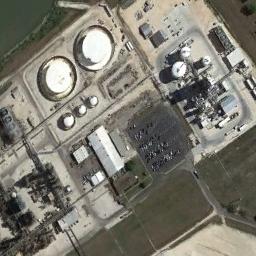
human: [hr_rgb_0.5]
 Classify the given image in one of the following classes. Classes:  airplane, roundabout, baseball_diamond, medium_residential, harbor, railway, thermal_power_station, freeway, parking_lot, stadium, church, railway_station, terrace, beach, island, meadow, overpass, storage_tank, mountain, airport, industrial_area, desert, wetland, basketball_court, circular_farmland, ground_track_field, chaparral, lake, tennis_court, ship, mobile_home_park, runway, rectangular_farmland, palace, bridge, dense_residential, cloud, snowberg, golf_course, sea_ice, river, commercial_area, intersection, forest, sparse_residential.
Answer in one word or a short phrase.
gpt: storage_tank